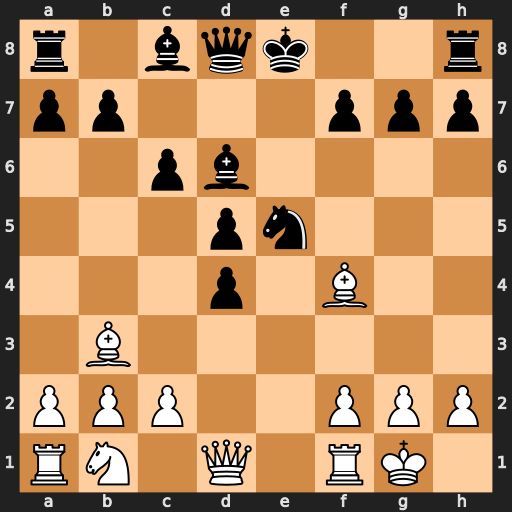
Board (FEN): r1bqk2r/pp3ppp/2pb4/3pn3/3p1B2/1B6/PPP2PPP/RN1Q1RK1
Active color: w
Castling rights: kq
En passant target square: -
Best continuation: Bxe5 Bxe5 Re1 f6 f4